Question: I was wondering how can I get this colorful 'syntax highlighting' in 'vim' on my Mac. I didn't add any libraries on my 'ubuntu' desktop to get the syntax as shown in the image. Is it possible to get this behavior on 'Mac' as well?

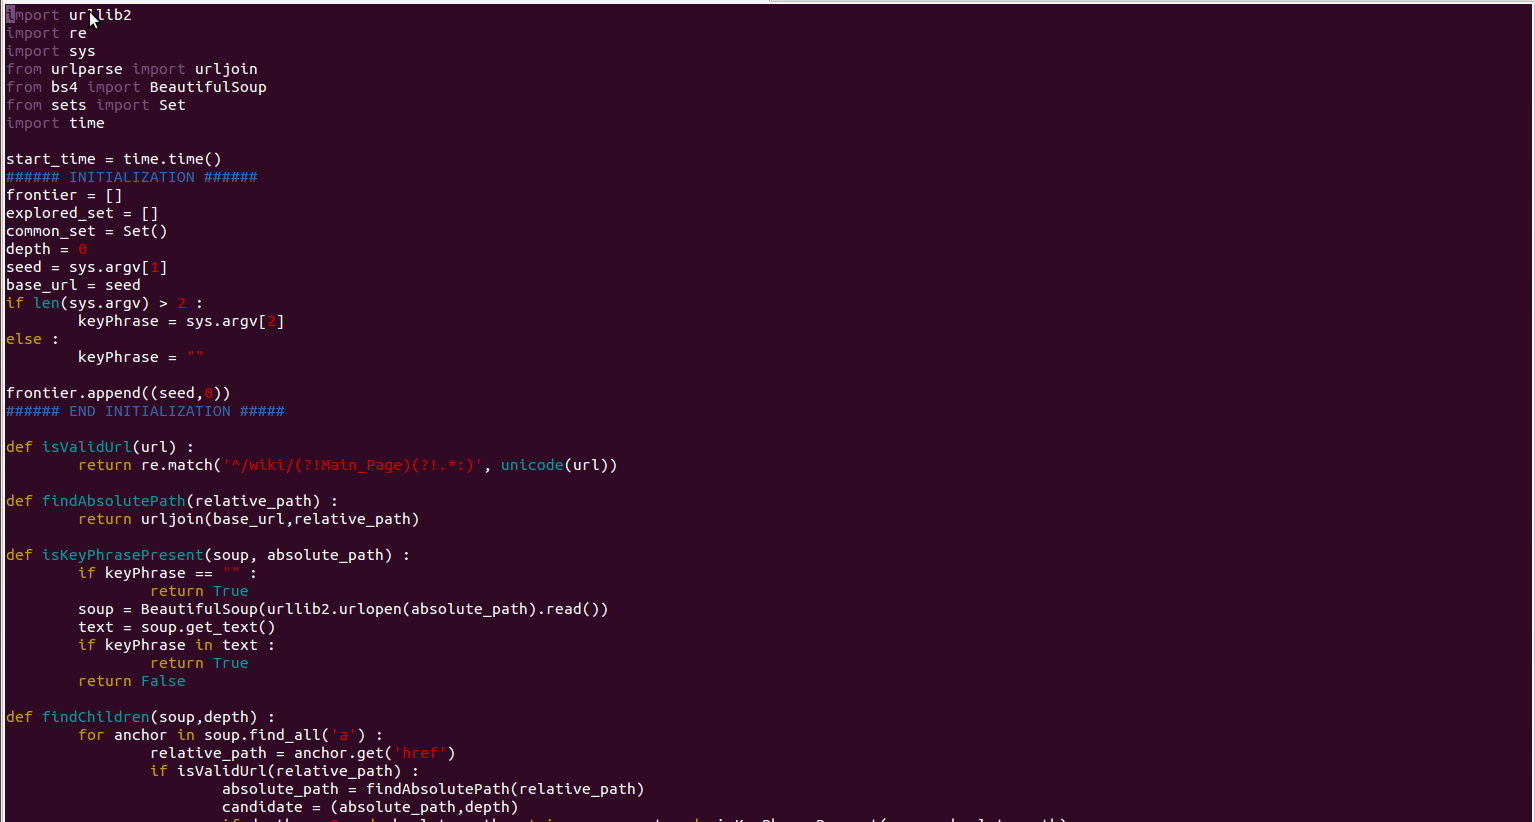
Answer: In Mac OSX edit your .vimrc file:
'''
vi ~/.vimrc
'''
and add the following:
'''
filetype plugin indent on
syntax on
'''
Save and close (':x') and try opening your python file again.